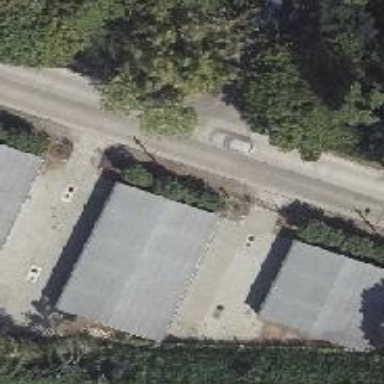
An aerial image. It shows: Group of garages.